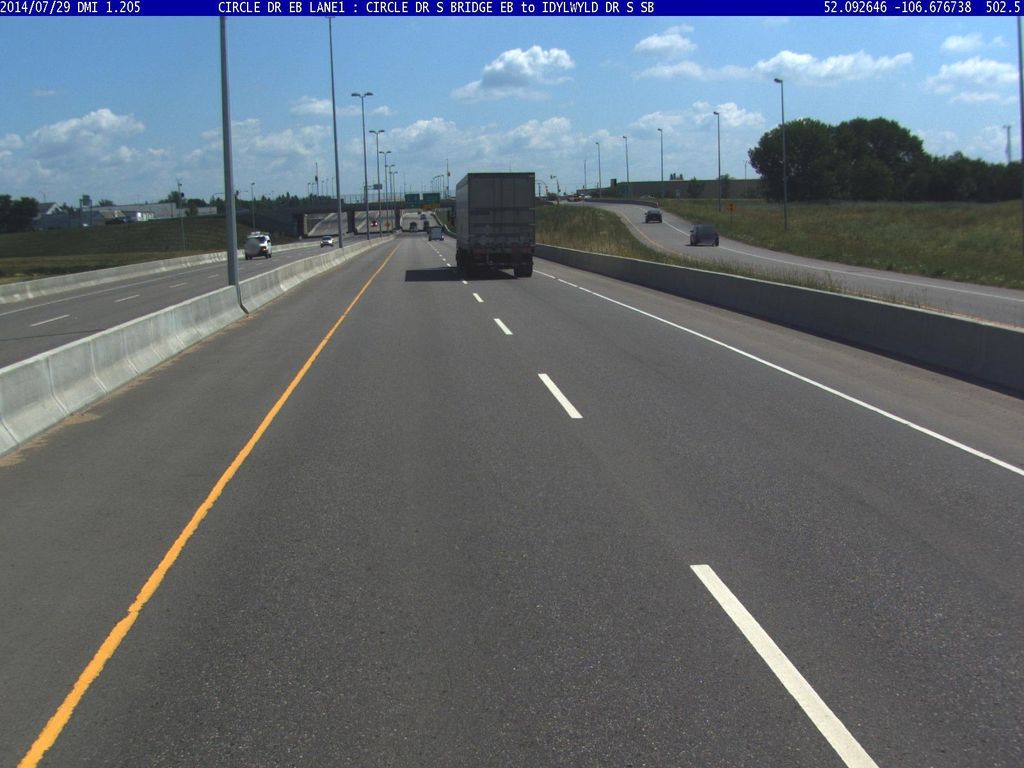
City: saskatoon